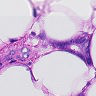
Metastatic tissue present: yes